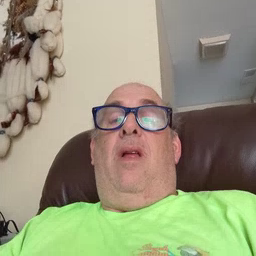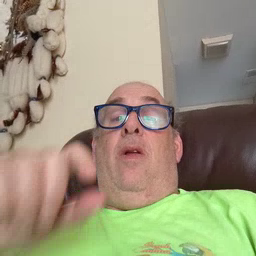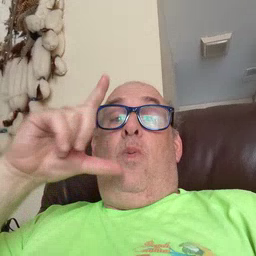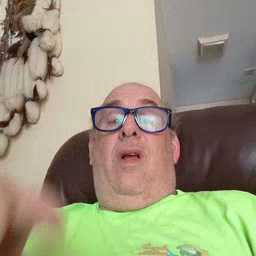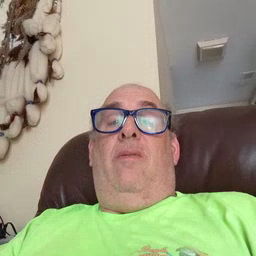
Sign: awake